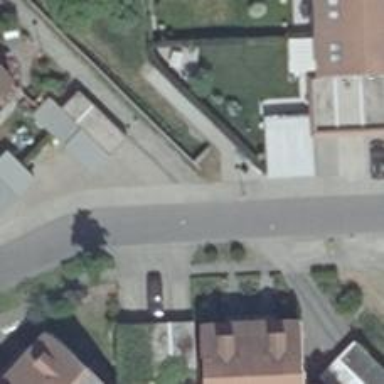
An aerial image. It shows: Footway covered with grass.